Aerial crown-view tile of a tropical tree (Barro Colorado Island, Panama), acquired 20250616:
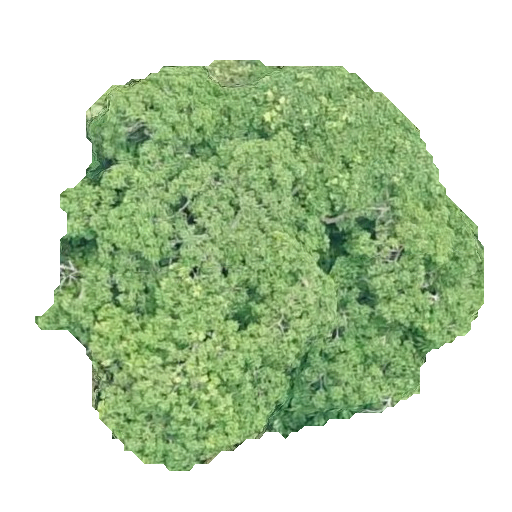
Species: Astronium graveolens
GBIF accepted scientific name: Astronium graveolens
Crown area: 190.353 m²